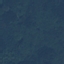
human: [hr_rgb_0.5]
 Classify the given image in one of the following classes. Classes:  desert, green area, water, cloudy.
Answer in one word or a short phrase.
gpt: green area